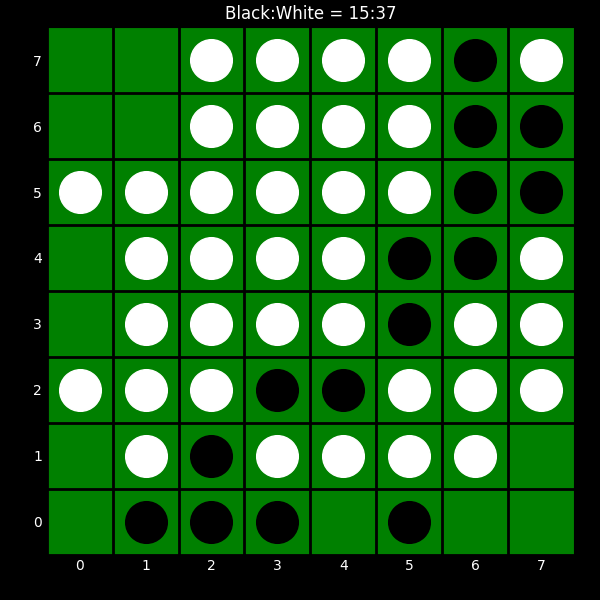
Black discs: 15
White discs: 37